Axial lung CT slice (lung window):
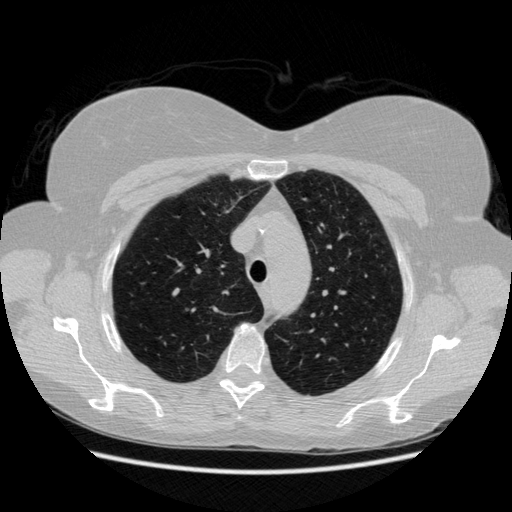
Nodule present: no